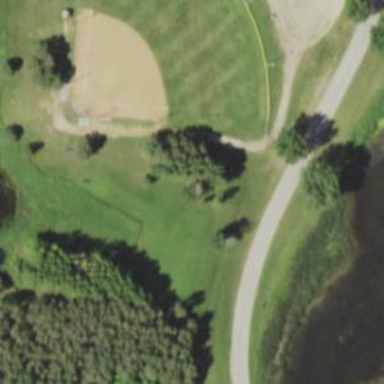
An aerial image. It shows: Disc golf basket.